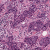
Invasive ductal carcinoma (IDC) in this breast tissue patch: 0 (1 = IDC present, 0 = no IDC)